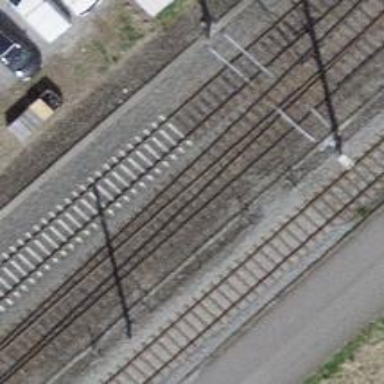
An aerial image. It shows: Railway siding with one electrified track and contact line for powering the train.